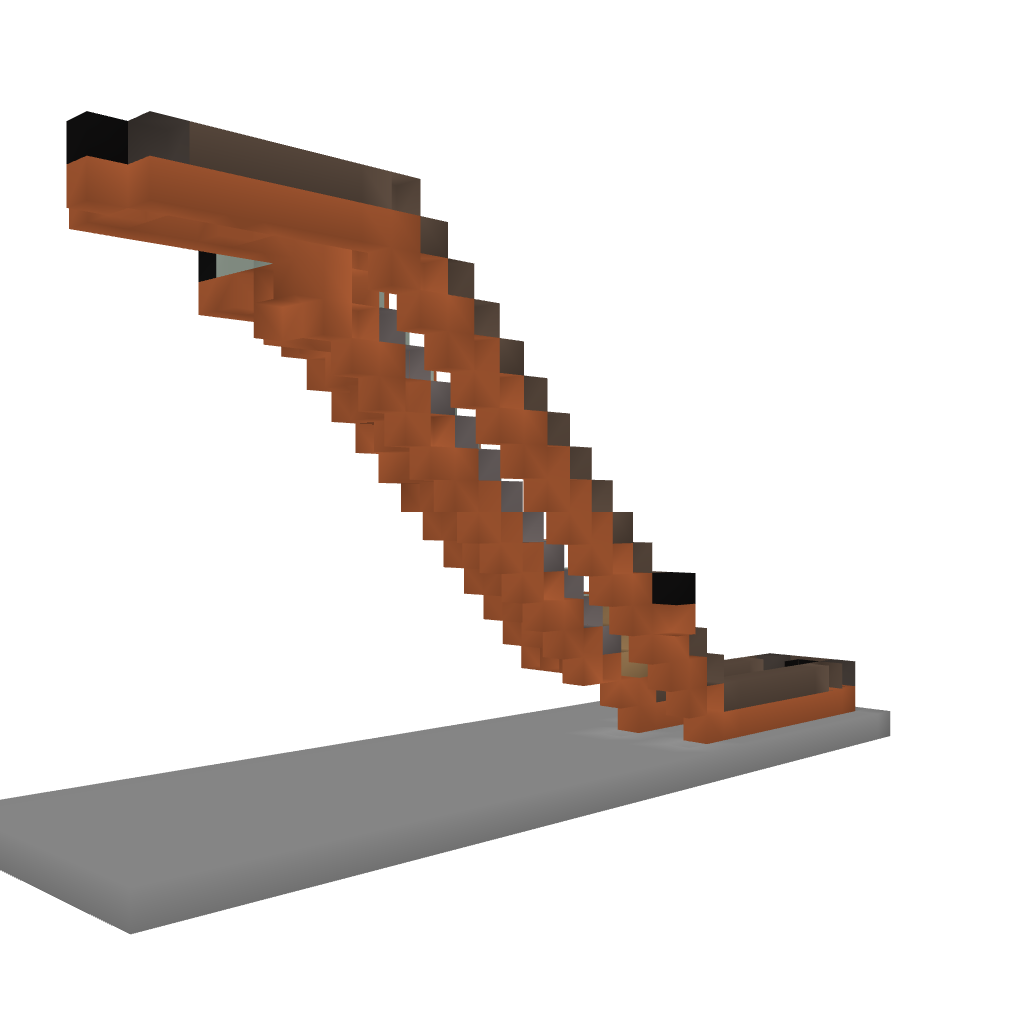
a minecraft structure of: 1.7 piston minecart escalator